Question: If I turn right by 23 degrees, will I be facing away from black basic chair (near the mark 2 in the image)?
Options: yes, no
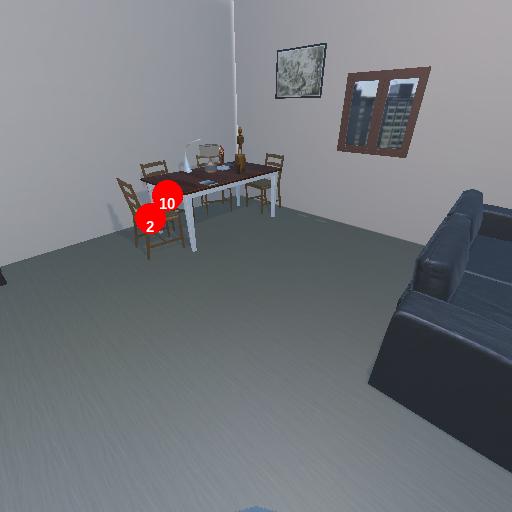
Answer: yes